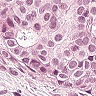
Metastatic tissue present: yes